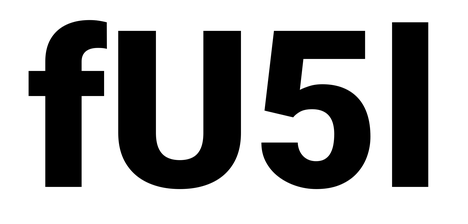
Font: Roboto_Black